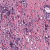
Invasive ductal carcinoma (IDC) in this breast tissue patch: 1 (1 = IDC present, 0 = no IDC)